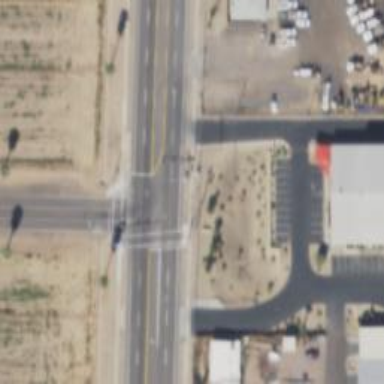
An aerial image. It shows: Solid stop line on the road.